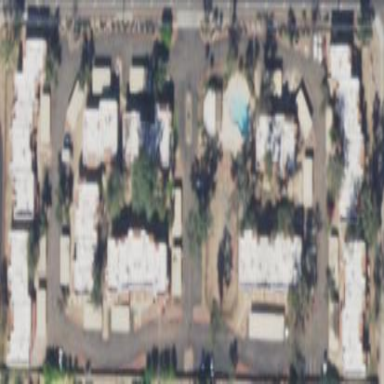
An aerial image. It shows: Residential area with apartments.